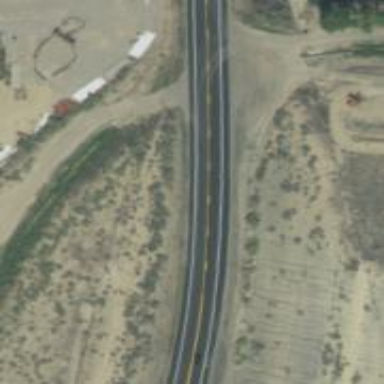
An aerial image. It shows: Secondary road with asphalt surface. The tracktype is grade1.